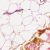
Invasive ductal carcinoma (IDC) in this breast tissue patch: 0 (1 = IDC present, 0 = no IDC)